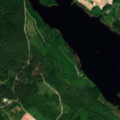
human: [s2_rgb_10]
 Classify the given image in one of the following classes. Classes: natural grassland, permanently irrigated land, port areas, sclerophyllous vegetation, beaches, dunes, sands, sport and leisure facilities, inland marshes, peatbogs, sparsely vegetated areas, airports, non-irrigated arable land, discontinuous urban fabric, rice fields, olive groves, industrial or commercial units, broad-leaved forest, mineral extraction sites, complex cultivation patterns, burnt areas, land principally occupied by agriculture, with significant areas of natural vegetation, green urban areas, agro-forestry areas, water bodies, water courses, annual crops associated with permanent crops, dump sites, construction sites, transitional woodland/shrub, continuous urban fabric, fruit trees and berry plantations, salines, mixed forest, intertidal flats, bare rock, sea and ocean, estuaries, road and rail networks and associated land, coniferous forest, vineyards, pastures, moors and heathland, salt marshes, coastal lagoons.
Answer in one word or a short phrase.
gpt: coniferous forest, mixed forest, transitional woodland/shrub, water bodies